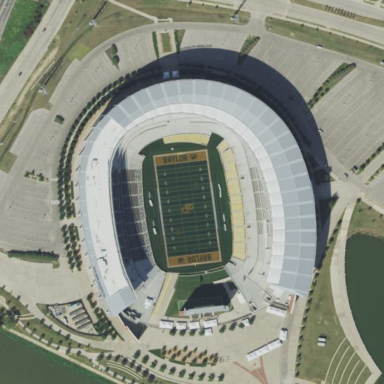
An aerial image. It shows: Stadium.